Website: bh-photo
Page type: customer-info-address
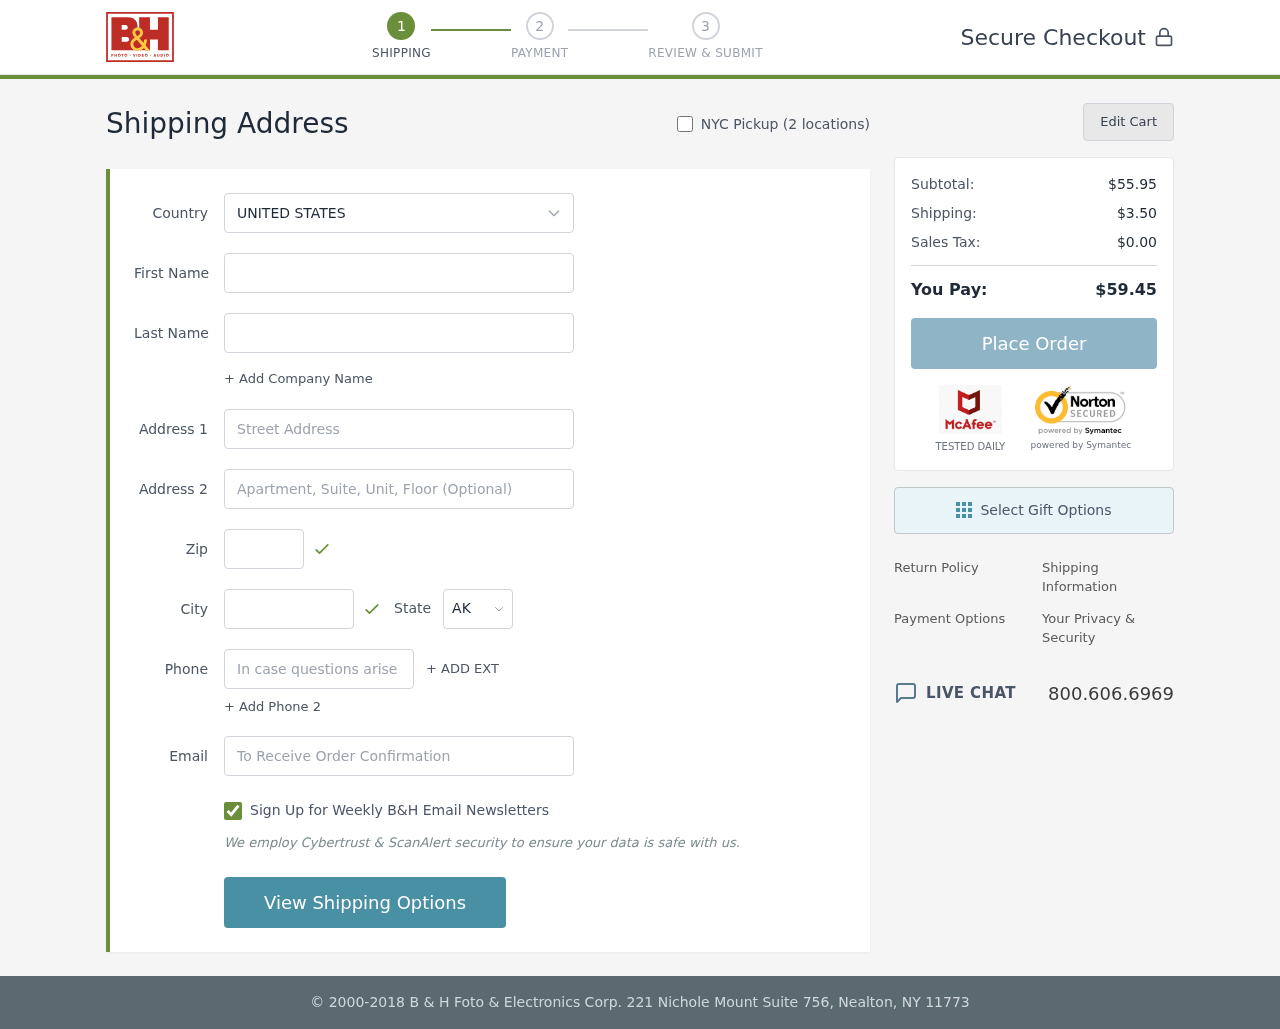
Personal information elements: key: PII_CITY
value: Danafort
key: PII_COUNTRY
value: United States
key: PII_EMAIL
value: samantha_crawford@gmail.com
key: PII_FIRSTNAME
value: Samantha
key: PII_LASTNAME
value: Crawford
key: PII_PHONE
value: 6038407886
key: PII_POSTCODE
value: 58533
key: PII_STATE_ABBR
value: AK
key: PII_STREET
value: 42661 Parker Ports
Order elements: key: ORDER_SUBTOTAL
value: $55.95
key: ORDER_SHIPPING_COST
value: $3.50
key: ORDER_TAX
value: $0.00
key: ORDER_TOTAL
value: $59.45